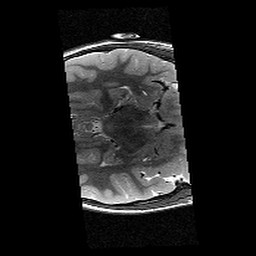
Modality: T2w
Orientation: axial
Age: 11
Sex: female
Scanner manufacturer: siemens
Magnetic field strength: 3 T
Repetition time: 9.23 s
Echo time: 0.067 s